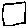
Label: square